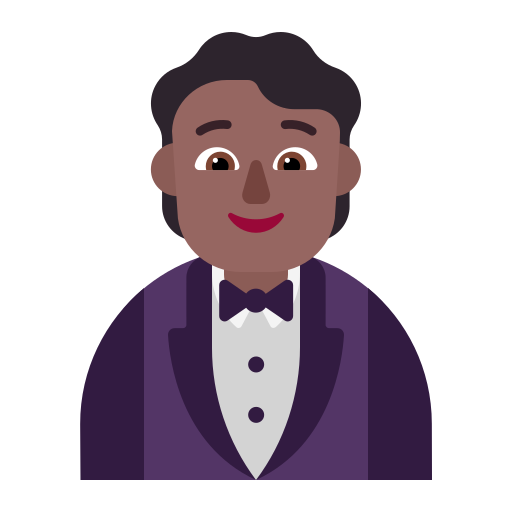
person in tuxedo flat  dark